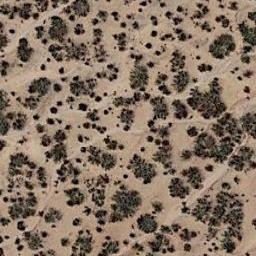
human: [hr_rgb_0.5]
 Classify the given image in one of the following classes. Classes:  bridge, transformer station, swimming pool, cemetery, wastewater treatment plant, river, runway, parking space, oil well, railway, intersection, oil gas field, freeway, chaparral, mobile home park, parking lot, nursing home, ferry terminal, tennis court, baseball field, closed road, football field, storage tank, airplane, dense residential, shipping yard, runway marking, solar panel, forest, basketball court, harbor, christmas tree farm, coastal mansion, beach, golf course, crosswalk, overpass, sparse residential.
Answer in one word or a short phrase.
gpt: chaparral